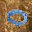
Label: 0